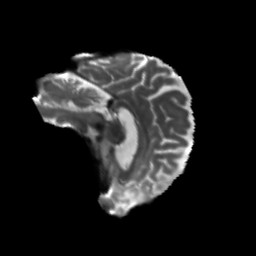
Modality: T2w
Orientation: sagittal
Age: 69
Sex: female
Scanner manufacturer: siemens
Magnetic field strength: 3 T
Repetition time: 5.25 s
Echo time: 0.08 s